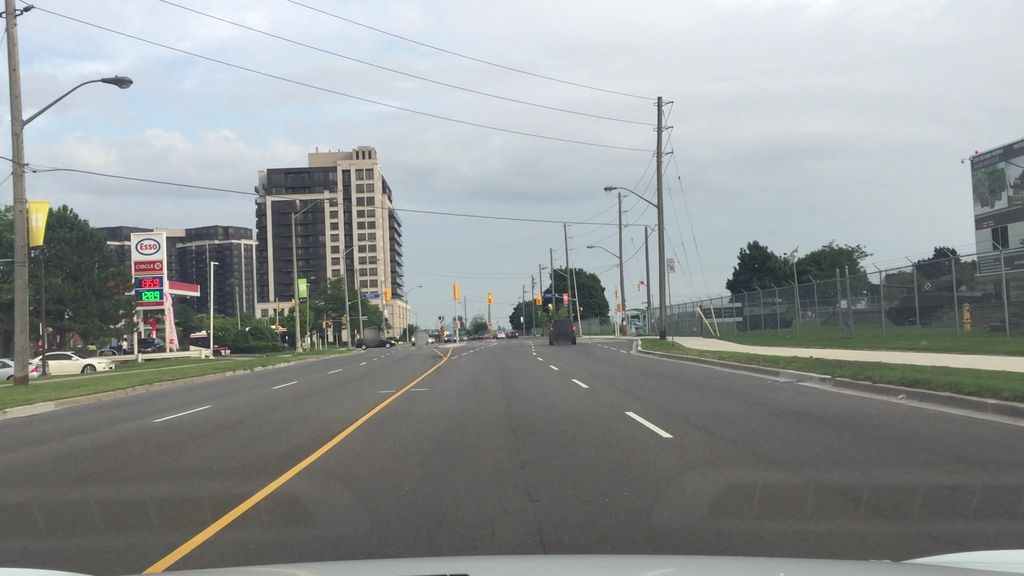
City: toronto